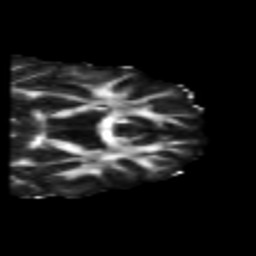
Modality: FA
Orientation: coronal
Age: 18
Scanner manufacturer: philips
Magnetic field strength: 3 T
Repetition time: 8.6 s
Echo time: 0.127 s